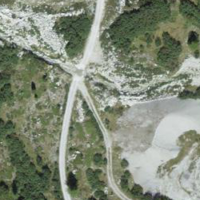
EUNIS habitat code: 31
Species observed at this site:
Parus major
Certhia familiaris
Regulus regulus
Sitta europaea
Nucifraga caryocatactes
Chamaenerion dodonaei
Alnus alnobetula
Spinus spinus